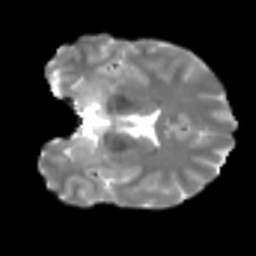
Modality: T2w
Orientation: coronal
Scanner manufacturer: siemens
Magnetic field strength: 3 T
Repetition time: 4 s
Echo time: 0.0594 s